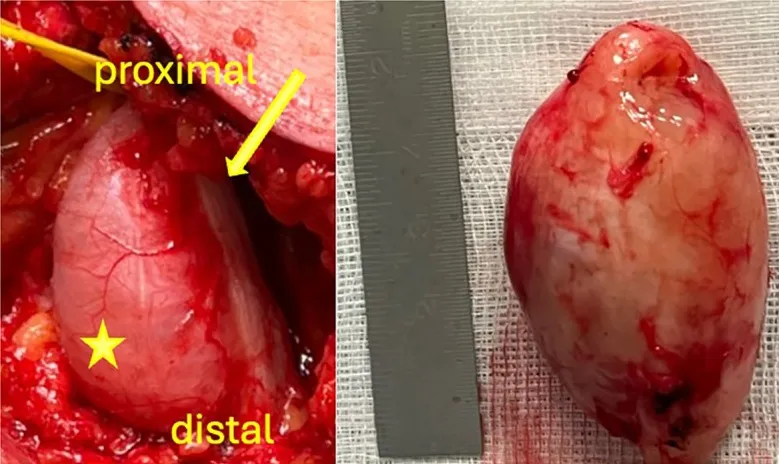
Intraoperative images. Macroscopic appearance of the tumor (asterisk) originating from the sciatic nerve (arrow) in situ and after resection.
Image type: medical_photograph (other_medical_photograph)